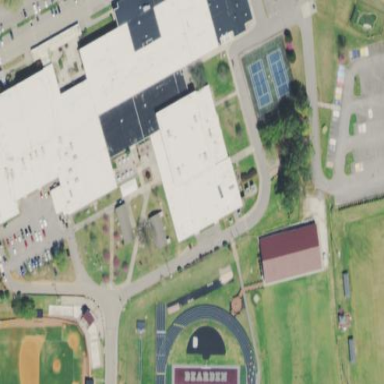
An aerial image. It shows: School building.